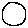
Label: moon